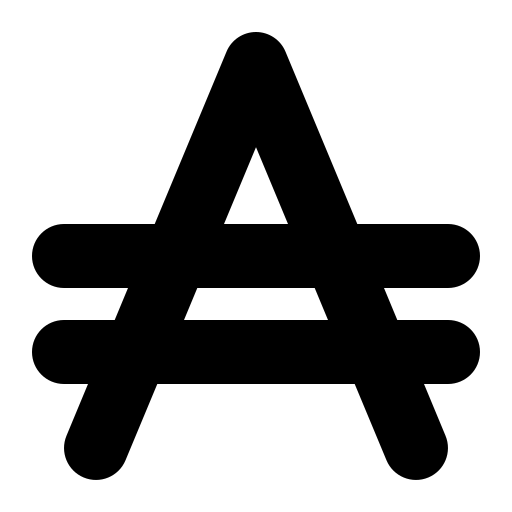
Tags: icon, FontAwesome, fa-icon, solid, austral, sign